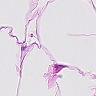
Metastatic tissue present: no